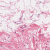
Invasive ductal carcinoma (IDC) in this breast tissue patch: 0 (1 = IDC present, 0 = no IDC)